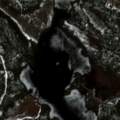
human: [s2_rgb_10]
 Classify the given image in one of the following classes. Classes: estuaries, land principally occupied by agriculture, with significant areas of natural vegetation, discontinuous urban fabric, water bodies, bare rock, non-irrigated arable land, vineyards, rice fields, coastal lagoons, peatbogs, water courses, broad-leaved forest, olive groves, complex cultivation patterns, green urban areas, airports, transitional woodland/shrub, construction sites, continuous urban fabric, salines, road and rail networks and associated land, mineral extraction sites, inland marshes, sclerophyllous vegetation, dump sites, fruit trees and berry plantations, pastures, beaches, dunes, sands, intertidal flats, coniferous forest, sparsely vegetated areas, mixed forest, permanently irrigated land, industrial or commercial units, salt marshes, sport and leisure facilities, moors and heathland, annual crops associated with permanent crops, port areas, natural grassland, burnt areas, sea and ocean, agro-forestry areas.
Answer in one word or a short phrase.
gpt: coniferous forest, transitional woodland/shrub, water bodies